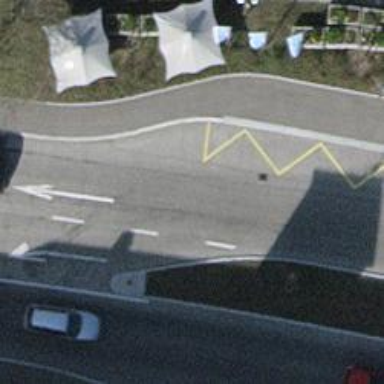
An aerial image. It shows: Primary road with asphalt surface. There is separate sidewalk.